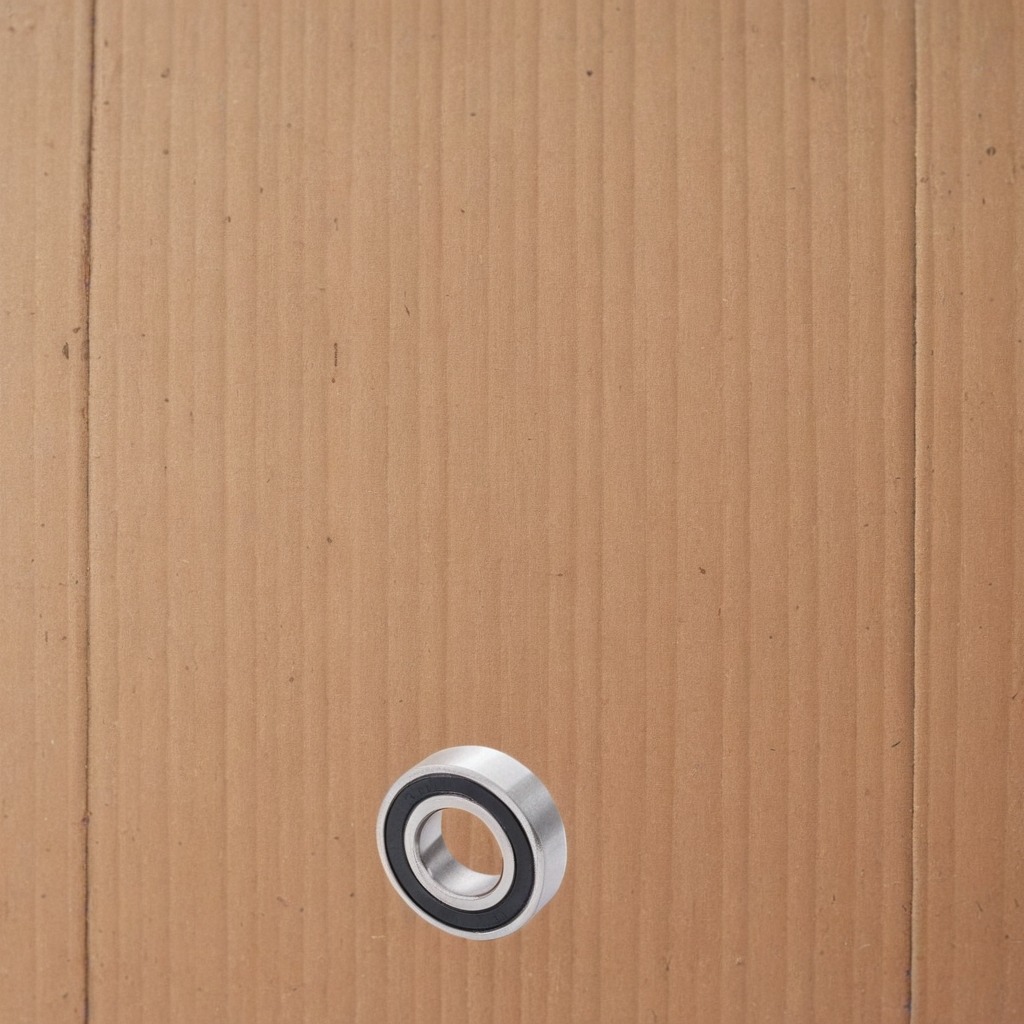
A metal ball bearing lying on a clean dry cardboard box surface in an outdoor workshop during daytime bright natural light soft shadows slightly creased but